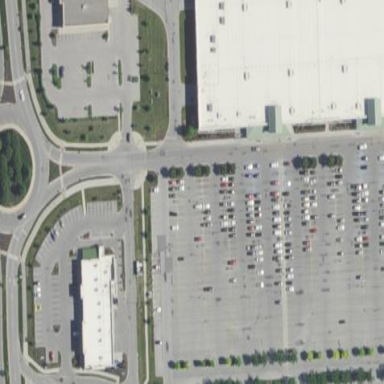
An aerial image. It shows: Retail area.